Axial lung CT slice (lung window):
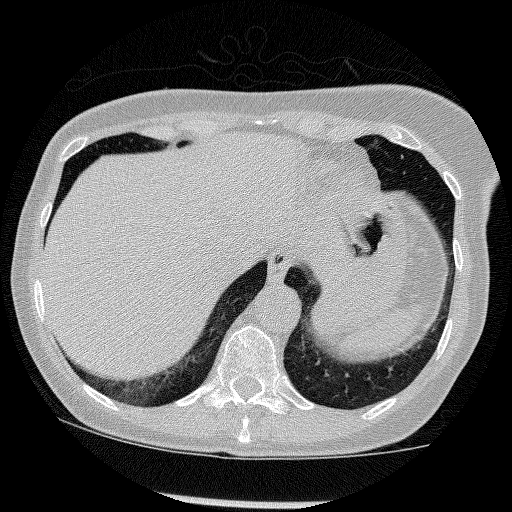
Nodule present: no